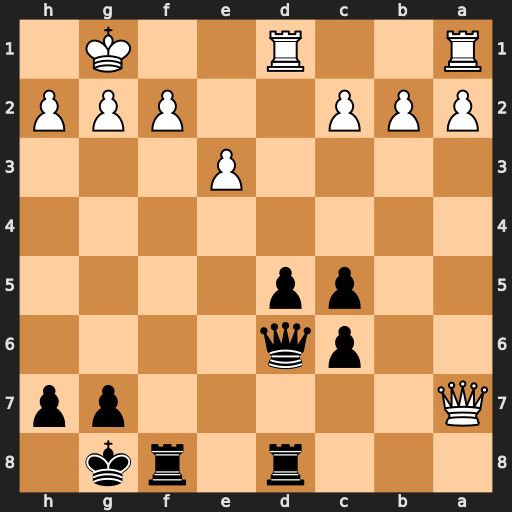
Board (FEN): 3r1rk1/Q5pp/2pq4/2pp4/8/4P3/PPP2PPP/R2R2K1
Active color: b
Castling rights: -
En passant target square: -
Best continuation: Ra8 Qb7 Rfb8 Qb3 Rxb3